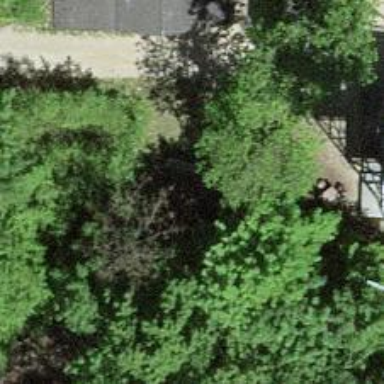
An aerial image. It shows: Bench for seating.